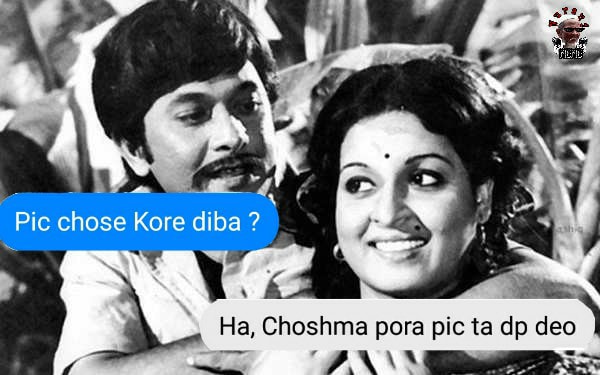
Caption: Pic chose Kore diba ?    Ha, Choshma pora pic ta dp deo
Label: non-hate